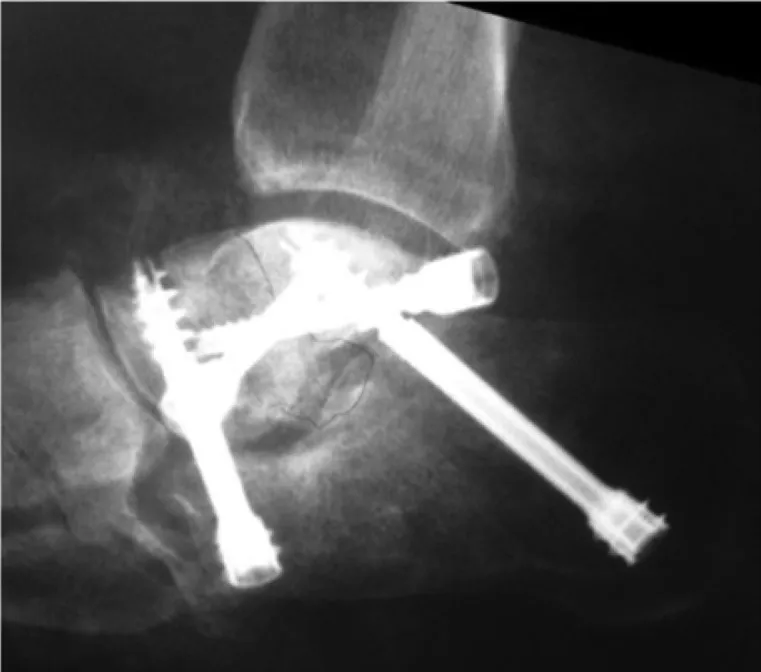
Stabilization by osteosynthesis using 4.5- and 6.5-mm double-threaded screws.
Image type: radiology (x_ray)